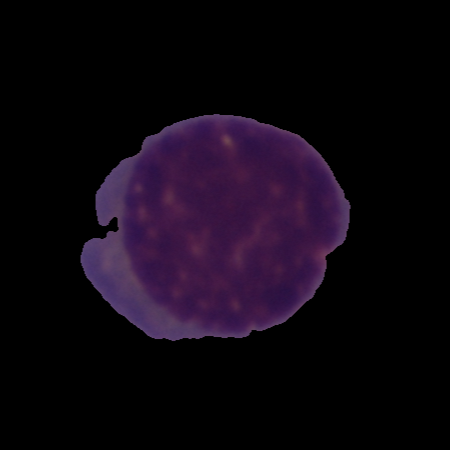
Label: healthy